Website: macys
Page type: customer-info-address
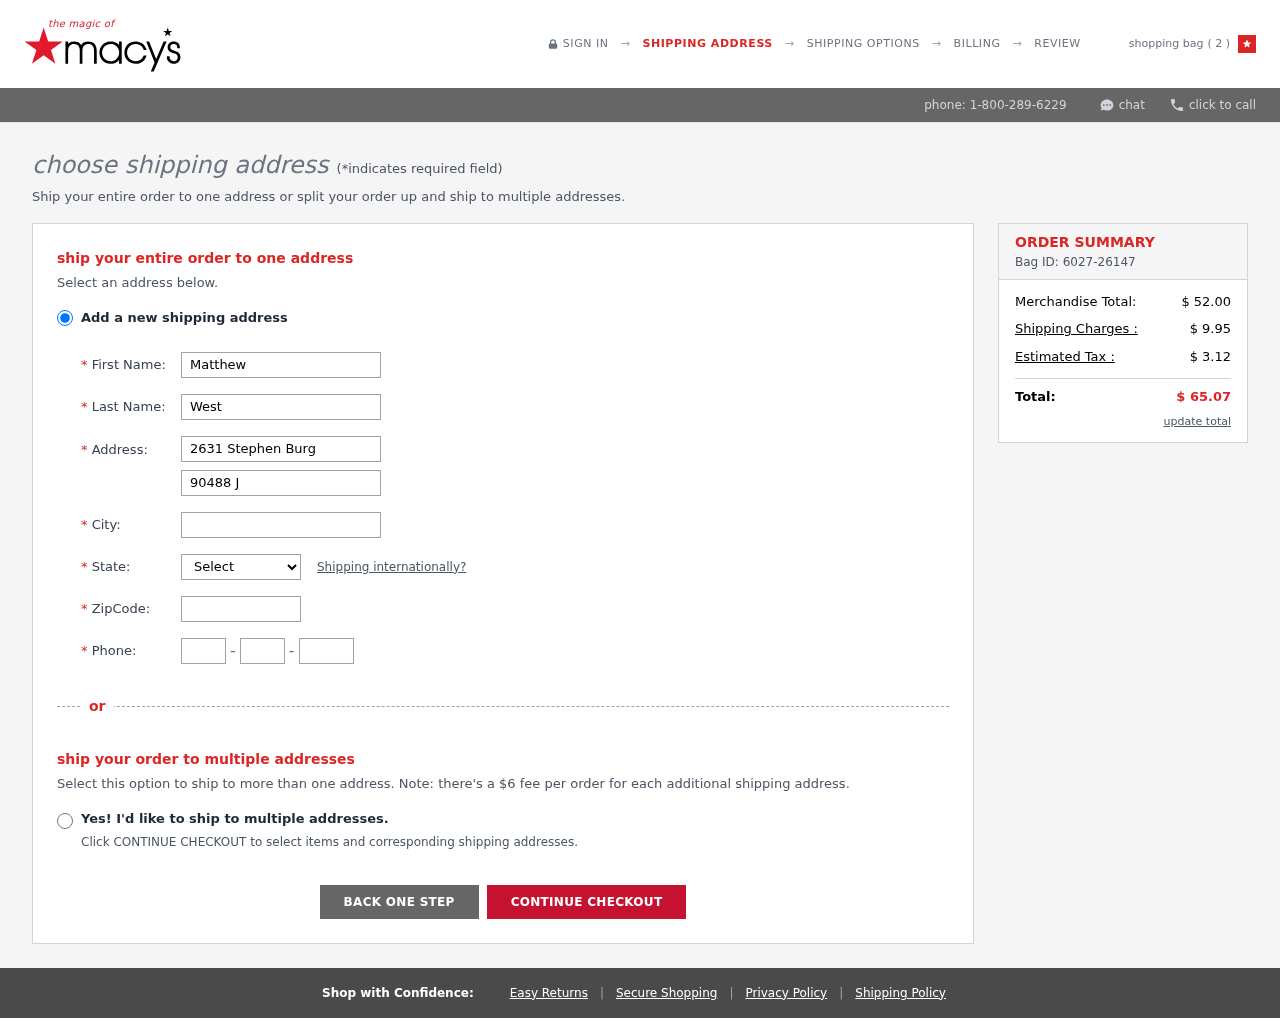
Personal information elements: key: PII_CITY
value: West Kristinville
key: PII_FIRSTNAME
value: Matthew
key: PII_LASTNAME
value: West
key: PII_PHONE_AREA
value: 259
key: PII_PHONE_PREFIX
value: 321
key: PII_PHONE_SUFFIX
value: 2928
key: PII_POSTCODE
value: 64017
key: PII_STATE_ABBR
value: TN
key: PII_STREET
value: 2631 Stephen Burg
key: PII_STREET2
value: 90488 Jared Mall
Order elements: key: ORDER_NUM_ITEMS
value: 2
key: ORDER_ID
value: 6027-26147
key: ORDER_SUBTOTAL
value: $ 52.00
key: ORDER_SHIPPING_COST
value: $ 9.95
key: ORDER_TAX
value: $ 3.12
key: ORDER_TOTAL
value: $ 65.07